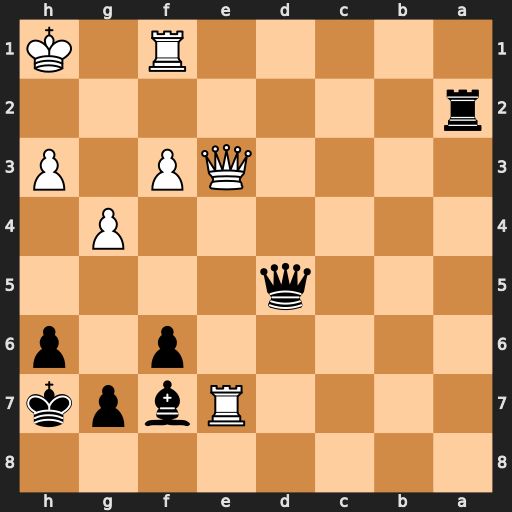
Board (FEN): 8/4Rbpk/5p1p/3q4/6P1/4QP1P/r7/5R1K
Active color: b
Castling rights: -
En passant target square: -
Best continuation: Qd6 Rf2 Rxf2 Qxf2 Qxe7